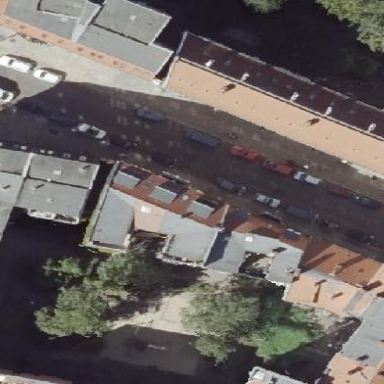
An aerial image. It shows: Building consisting of apartments with double saltbox roof shape.